Interaction volume radius: 5 \u00c5
Interaction volume height: 30 \u00c5
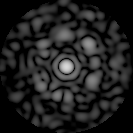
Disorder parameter: 0.6891